Question: The problem I'm having is that the FlowPane is leaving a lot of excess space, it could possibly be the Popup, although I think the popup size is the content size.
For the sake of debugging I've wrapped the text in a BorderPane to show the bounds of the text.
The component I'm focusing on is the error popup.

CSS
'''
.warning-popup {
-fx-padding: 10px;
-fx-hgap: 10px;
-fx-vgap: 10px;
-fx-background-color: #704745;
-fx-border-color: #C8C8C8;
-fx-background-radius: 2px;
-fx-border-radius: 2px;
}
.warning-popup .text {
-fx-fill: #000000;
}
'''
Java Code
'''
public static void showWarningPopup(Node owner, String message, double screenX, double screenY) {
// create message text
Text text = new Text(message);
text.getStyleClass().add("text");
// wrap text in container
Pane textContainer = new BorderPane(text);
textContainer.setStyle("-fx-background-color: orange;");
// create error image
ImageView image = new ImageView("/resources/error-14.png");
image.getStyleClass().add("image-view");
// create content
FlowPane content = new FlowPane(image, textContainer);
content.getStyleClass().add("warning-popup");
content.autosize();
// create and show the popup
Popup popup = new Popup();
popup.setHideOnEscape(true);
popup.setAutoHide(true);
popup.setAutoFix(true);
popup.getContent().add(content);
popup.show(owner, screenX, screenY);
}
'''
Thank you for any help in advance :)
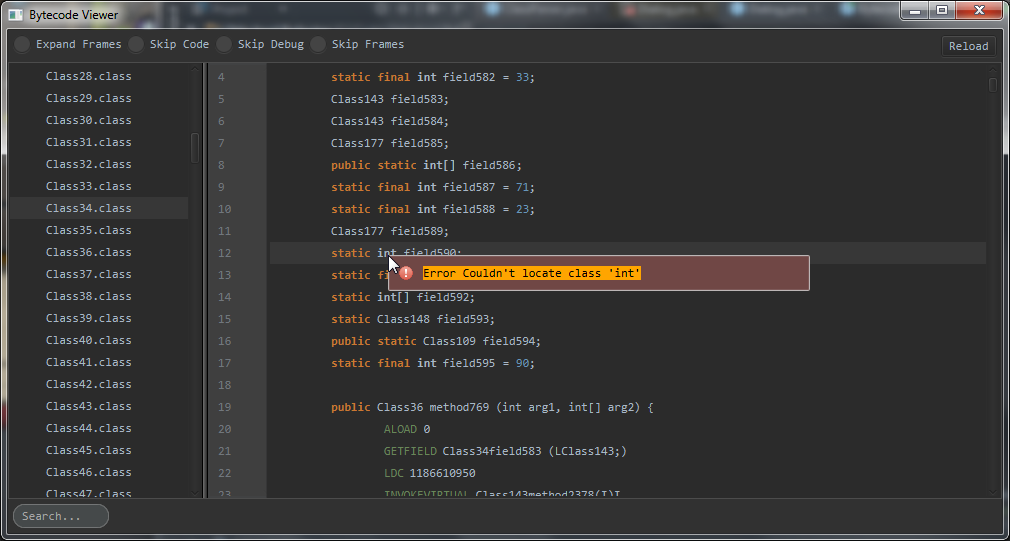
Answer: The issue you are facing is because of the default 'WrapLength' of FlowPane, which is set at . This property also sets the 'width' of the FlowPane to '400'.
> FlowPane's prefWrapLength property establishes it's preferred width (for horizontal) or preferred height (for vertical).
You can decrease the wrapLength to the desired value by using
'''
flowPane.setPrefWrapLength(YOUR_VALUE);
'''